Interaction volume radius: 5 \u00c5
Interaction volume height: 10 \u00c5
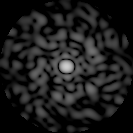
Disorder parameter: 0.8552